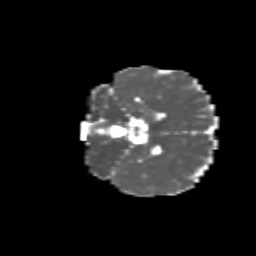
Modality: MD
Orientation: coronal
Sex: female
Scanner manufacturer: siemens
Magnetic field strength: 3 T
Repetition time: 5 s
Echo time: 0.071 s